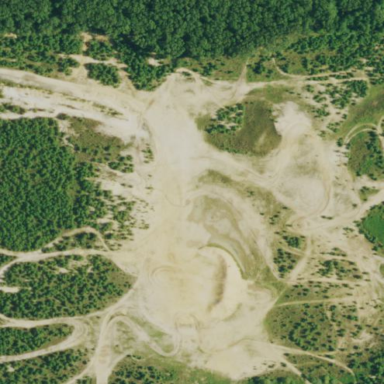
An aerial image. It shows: Quarry area.